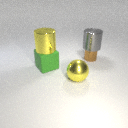
large gray metal cylinder above small brown metal cylinder